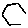
Label: hexagon